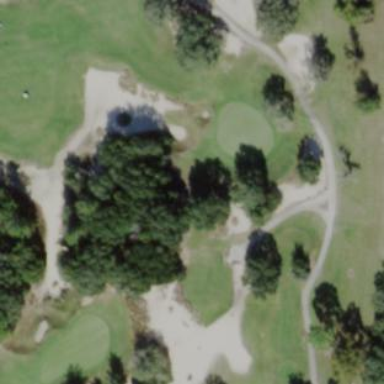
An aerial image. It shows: Sandy area is golf bunker.